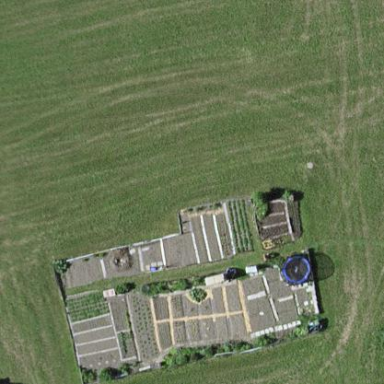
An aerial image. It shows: Allotments area.